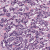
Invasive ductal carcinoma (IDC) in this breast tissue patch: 1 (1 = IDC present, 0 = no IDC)